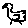
Label: bird